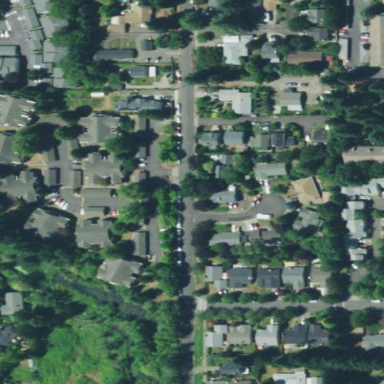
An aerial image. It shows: This residential area consists of single-family homes.